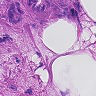
Metastatic tissue present: no